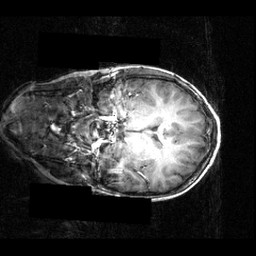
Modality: T1w
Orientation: coronal
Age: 12
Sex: female
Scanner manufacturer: siemens
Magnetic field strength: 3.951 T
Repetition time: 1.5 s
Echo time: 0.00335 s